Question: I noticed that with the new update to google map, if you have GPS is off, then it warns you about the accuracy. Here is the new thing, if you hit OK then it enables the GPS for you. Which means it is programmatically enabling GPS as opposed to me going to Settings. I have Kitkat running on samsung S4
Does this means that there is an official way to enable GPS programatically?IF yes then how?
Thanks
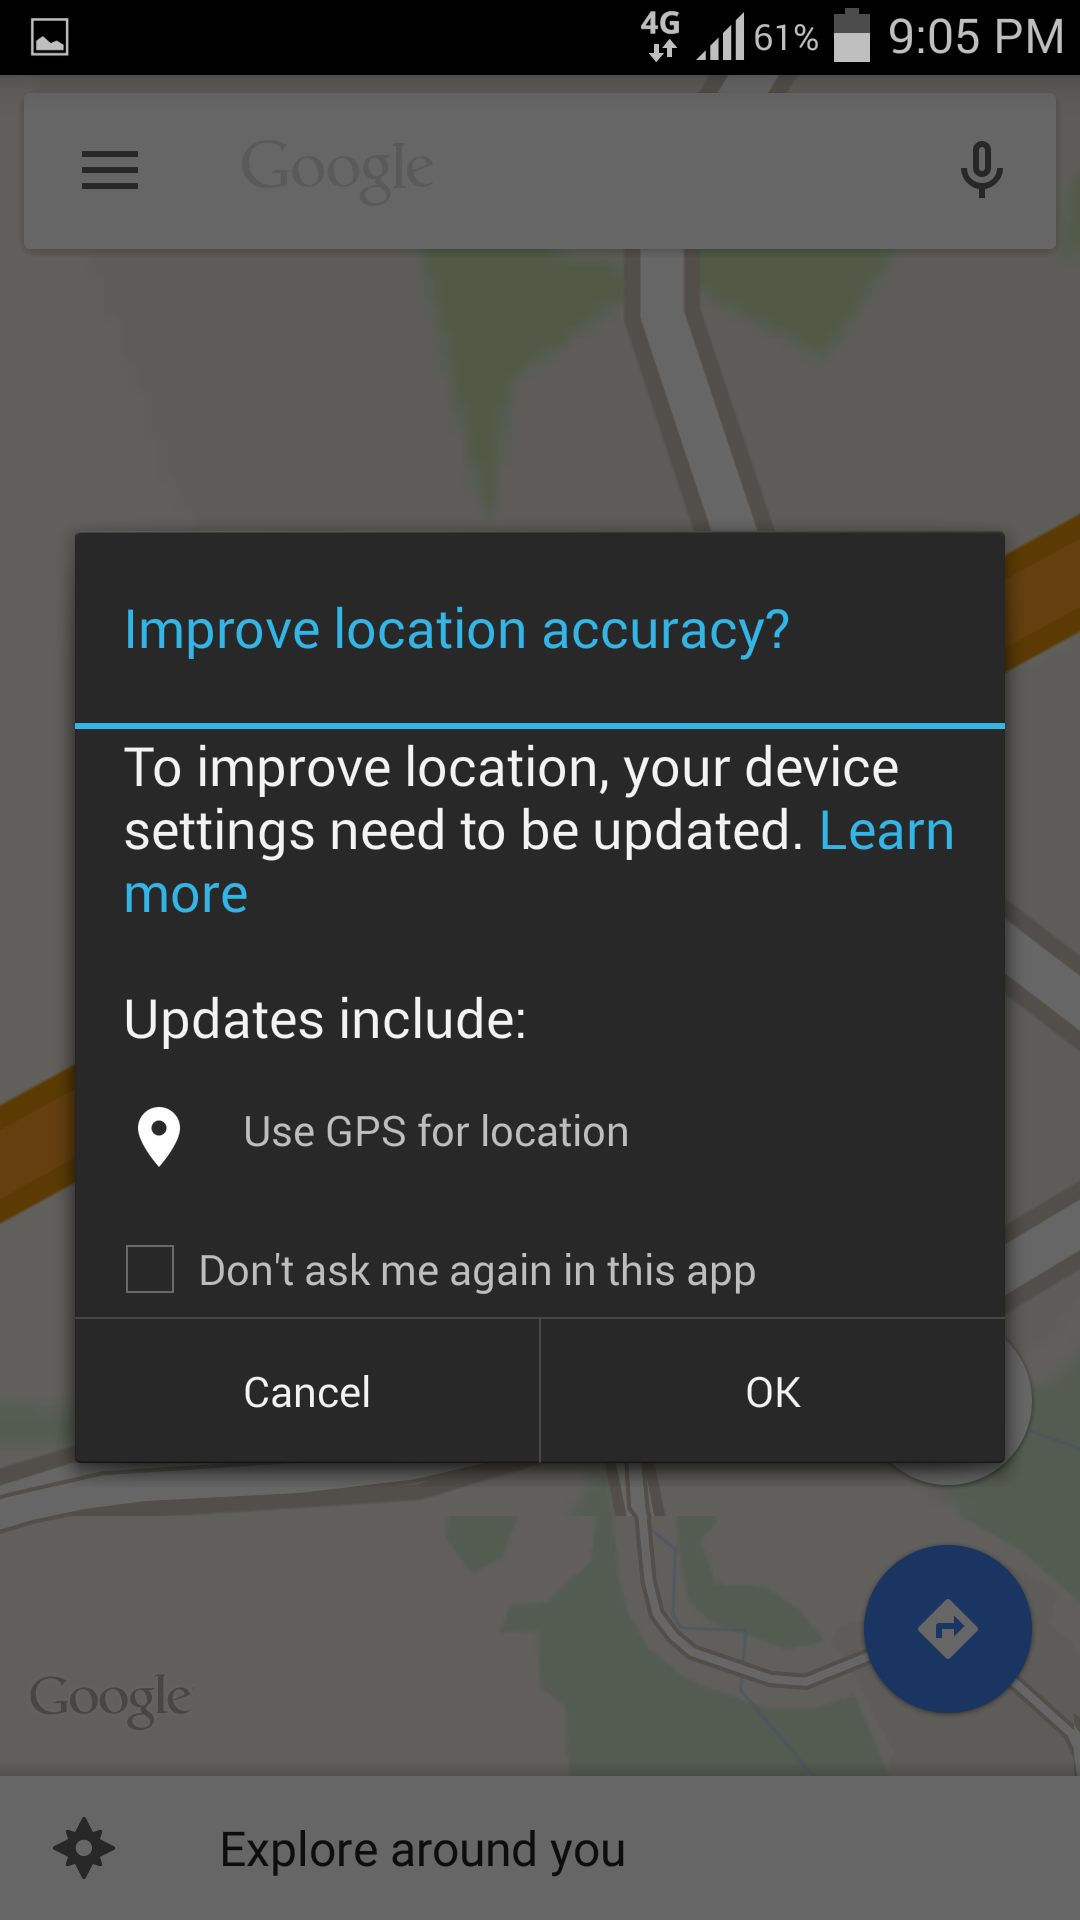
Answer: Google Play service 7.0 and above have this feature.
> In Google Play services 7.0, we're introducing a standard mechanism to
check that the necessary location settings are enabled for a given
LocationRequest to succeed. If there are possible improvements, you
can display a one touch control for the user to change their settings
without leaving your app.
<URL>